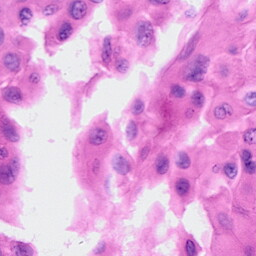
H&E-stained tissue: Cervix